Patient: sex M, age 60
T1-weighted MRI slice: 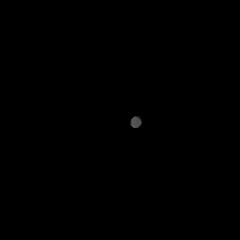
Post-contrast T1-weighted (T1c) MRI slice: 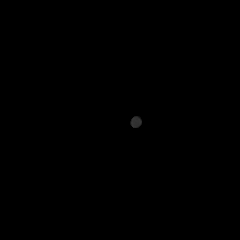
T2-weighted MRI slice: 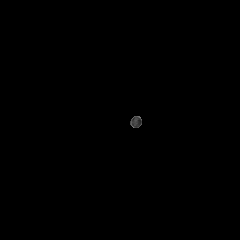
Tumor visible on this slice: no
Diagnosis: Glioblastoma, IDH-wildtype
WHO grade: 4